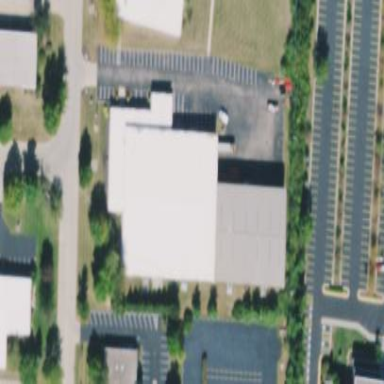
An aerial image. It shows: Industrial building.